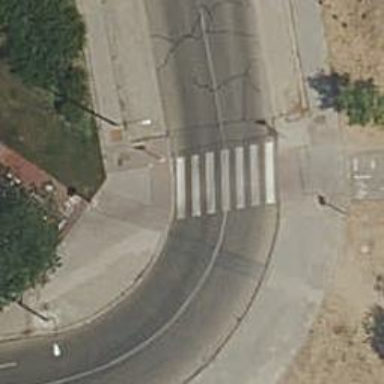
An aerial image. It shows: Uncontrolled zebra crossing on the road.